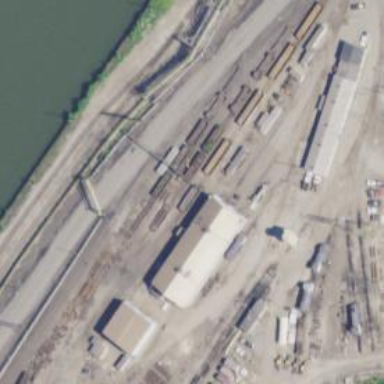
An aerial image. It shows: Rail spur service.